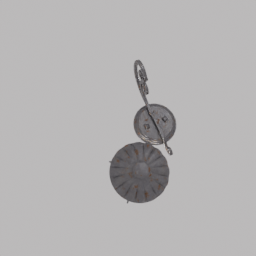
Label: lighting